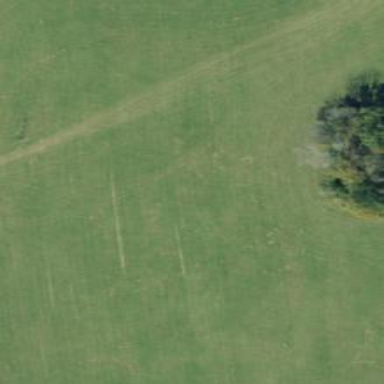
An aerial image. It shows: Pasture covered in meadow.